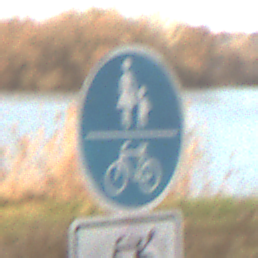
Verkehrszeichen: GemeinsamerGehUndRadweg
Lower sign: EinspurigeFahrzeugeFrei4
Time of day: SunriseSunset
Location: Outdoor (Nature)
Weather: PartlyCloudy
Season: NotSpecified
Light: Natural